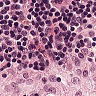
Metastatic tissue present: no